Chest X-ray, PA view. Patient: 34 years old, sex F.
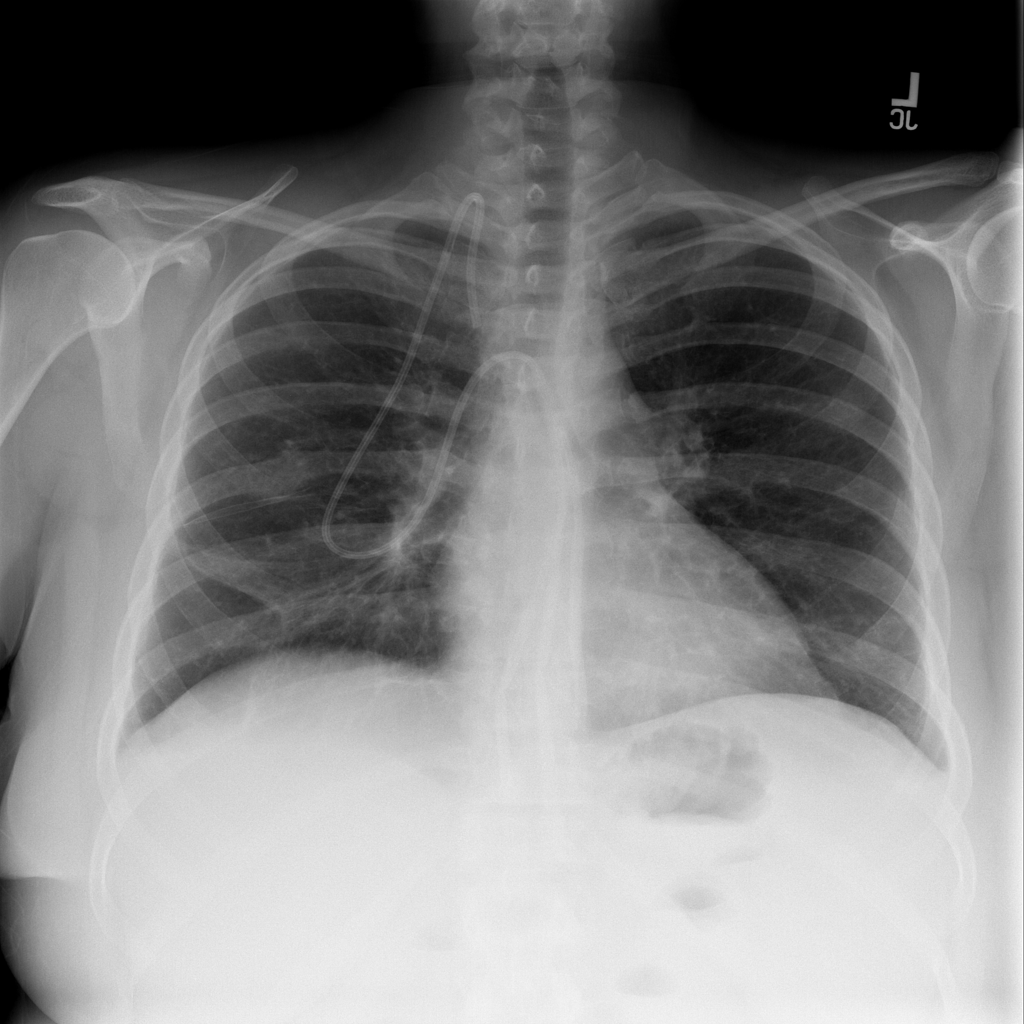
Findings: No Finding